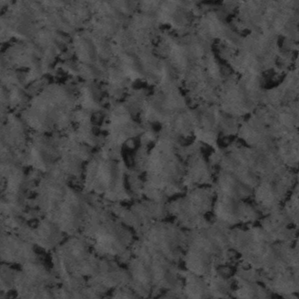
Label: frost